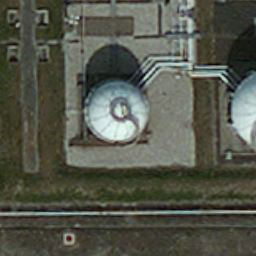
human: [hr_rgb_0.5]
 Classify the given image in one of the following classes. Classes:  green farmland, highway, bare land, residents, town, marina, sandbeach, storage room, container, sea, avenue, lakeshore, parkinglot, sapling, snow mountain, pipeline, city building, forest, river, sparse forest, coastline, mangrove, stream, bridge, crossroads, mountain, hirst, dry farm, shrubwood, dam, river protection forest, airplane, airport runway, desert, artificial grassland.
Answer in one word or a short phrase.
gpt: storage room